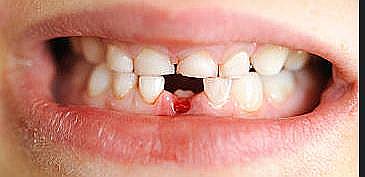
Condition: hypodontia